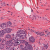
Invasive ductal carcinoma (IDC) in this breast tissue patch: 0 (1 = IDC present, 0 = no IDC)